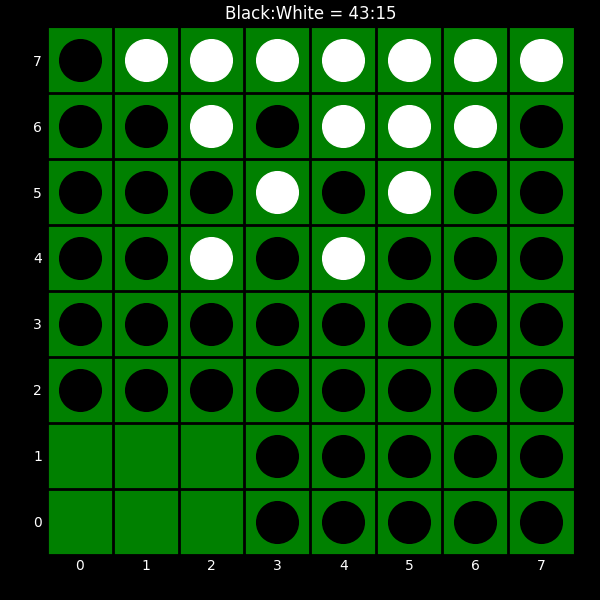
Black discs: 43
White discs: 15